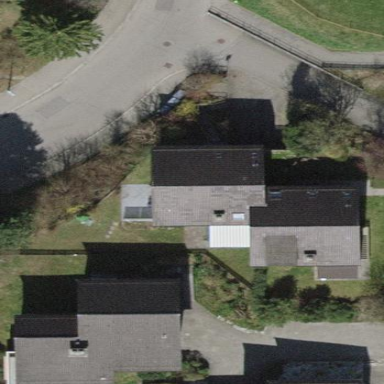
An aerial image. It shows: Semidetached house with tiled roof.